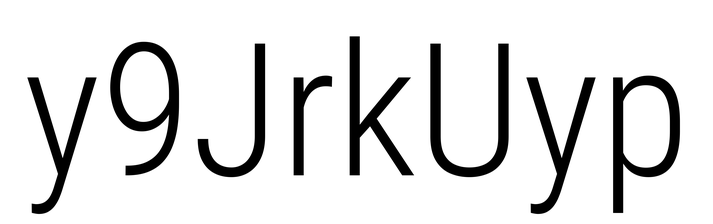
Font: Roboto_Condensed_Light